Field crop: maize
Growth stage: 2
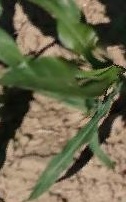
Species: maize